Field crop: maize
Growth stage: 2
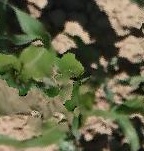
Species: maize